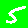
Digit: 5